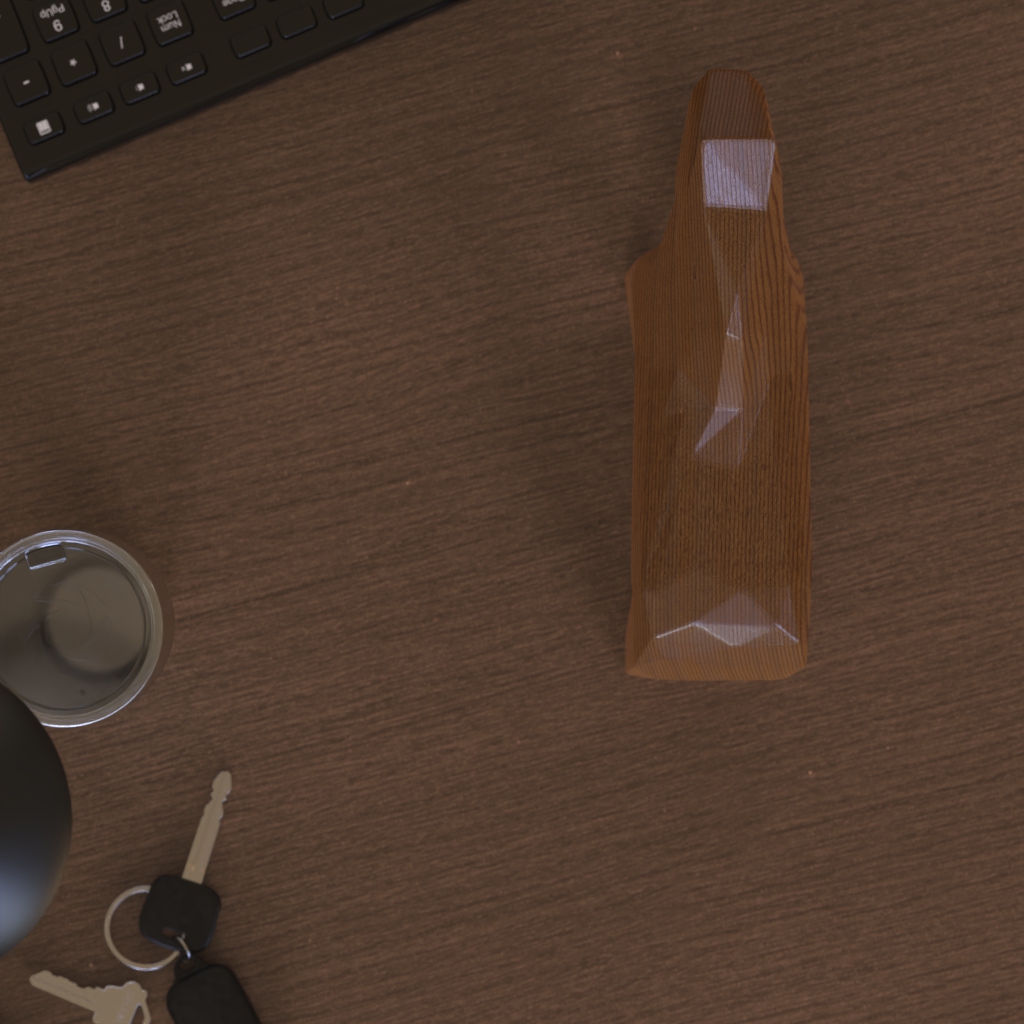
A high quality rendering of a dalahest_oak dalecarlian horse figurine made of varnished dark oak standing on a wooden table in an an apartment with natural bright daylight from windows,extreme long shot of an aerial view from the top, 150 mm, f 16, white plate, glass